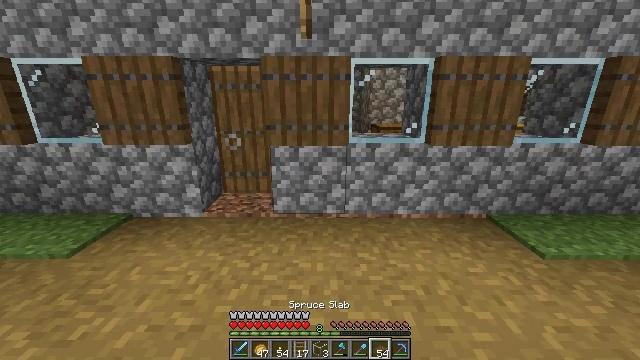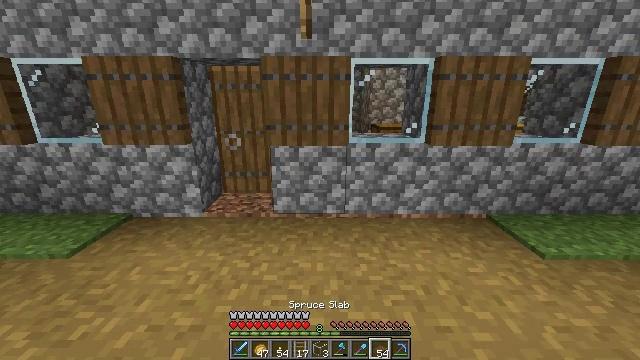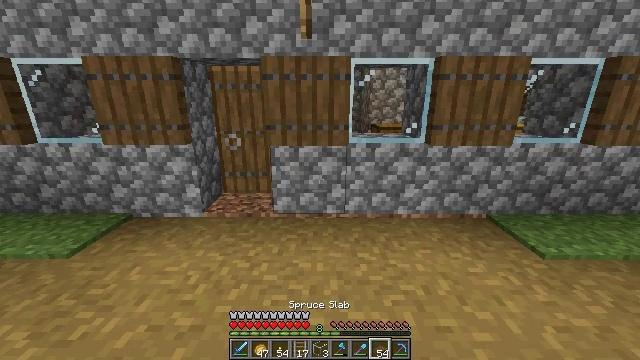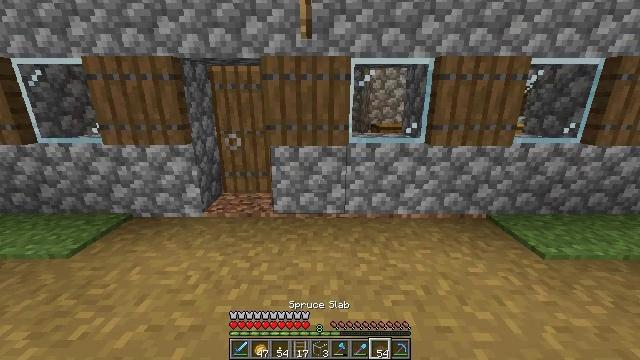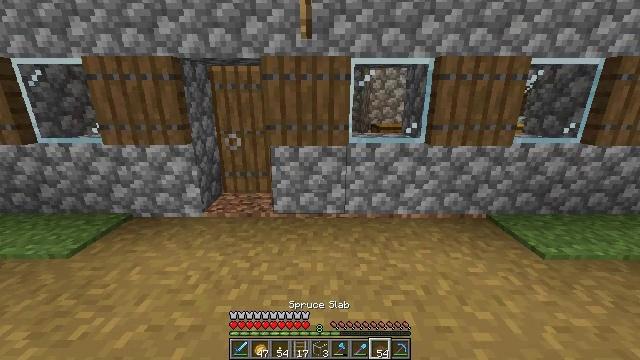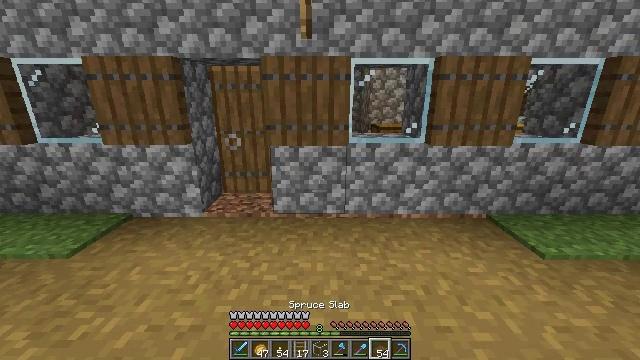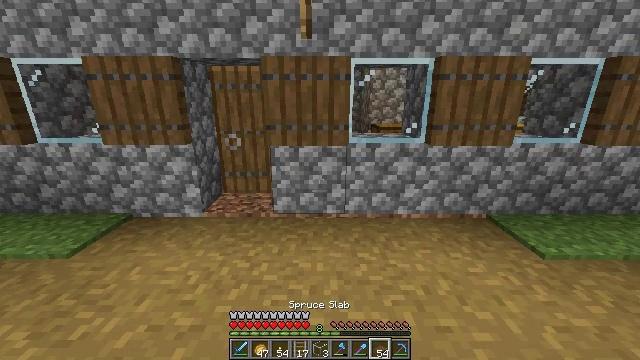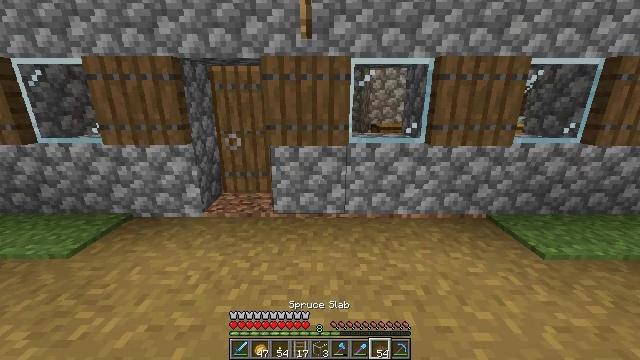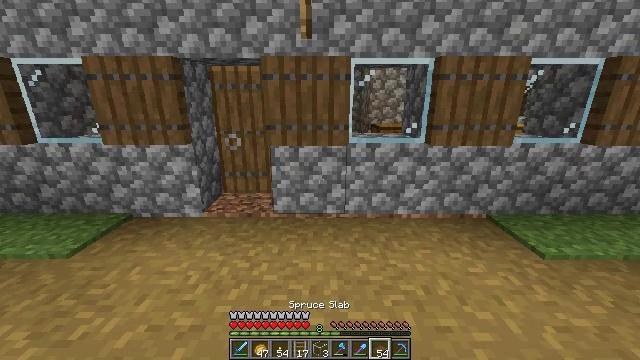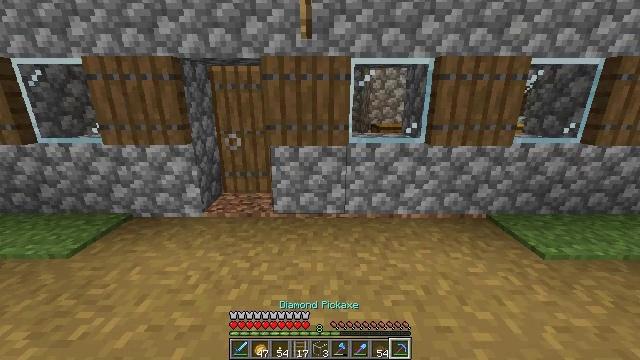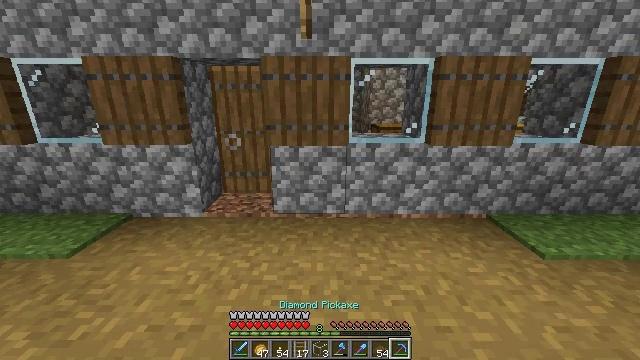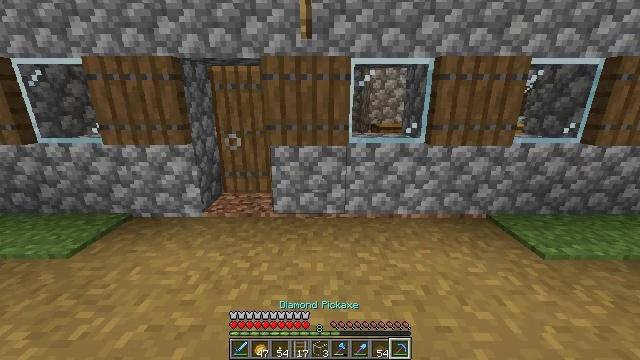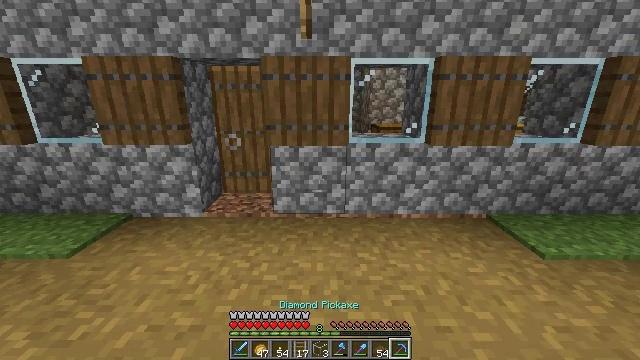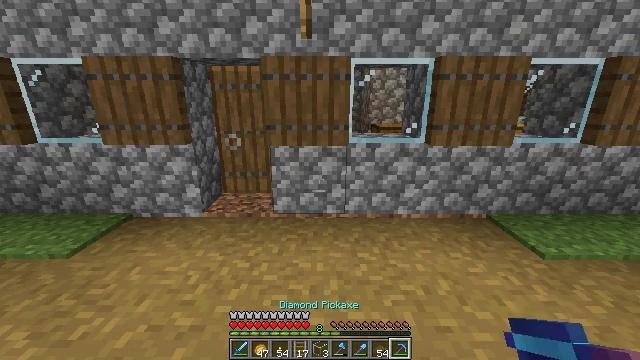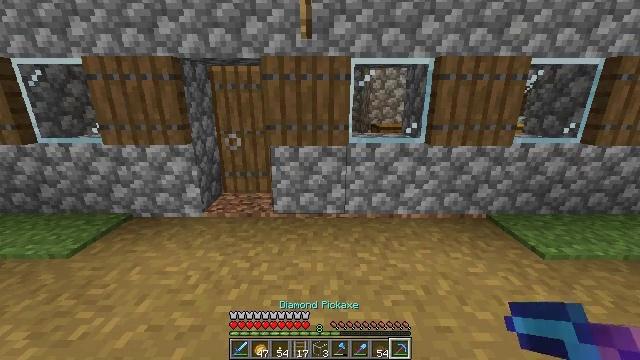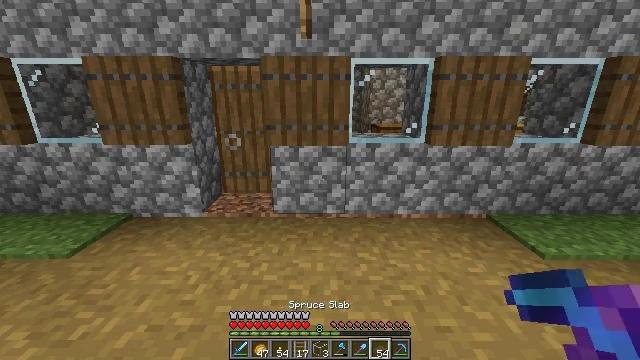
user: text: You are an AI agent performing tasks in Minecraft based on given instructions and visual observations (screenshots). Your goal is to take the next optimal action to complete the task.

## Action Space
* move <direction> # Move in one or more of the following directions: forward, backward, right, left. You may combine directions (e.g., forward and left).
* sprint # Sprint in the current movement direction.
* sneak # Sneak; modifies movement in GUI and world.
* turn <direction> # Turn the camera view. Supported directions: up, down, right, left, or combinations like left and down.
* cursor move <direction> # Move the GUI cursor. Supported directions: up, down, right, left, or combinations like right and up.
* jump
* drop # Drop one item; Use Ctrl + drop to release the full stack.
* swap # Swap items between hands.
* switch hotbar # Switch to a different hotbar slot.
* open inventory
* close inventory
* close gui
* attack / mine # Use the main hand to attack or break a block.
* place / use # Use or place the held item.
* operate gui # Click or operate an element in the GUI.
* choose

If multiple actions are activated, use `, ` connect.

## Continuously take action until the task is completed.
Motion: motion action
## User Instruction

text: Mine the spruce trapdoor by breaking it.
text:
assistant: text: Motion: no_op
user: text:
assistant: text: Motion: no_op
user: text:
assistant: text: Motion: no_op
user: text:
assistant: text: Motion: no_op
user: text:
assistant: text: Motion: no_op
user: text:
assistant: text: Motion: no_op
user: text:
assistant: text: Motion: no_op
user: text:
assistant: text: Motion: no_op
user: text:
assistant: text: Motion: no_op
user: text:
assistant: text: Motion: no_op
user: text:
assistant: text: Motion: no_op
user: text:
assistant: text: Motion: no_op
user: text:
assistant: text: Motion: no_op
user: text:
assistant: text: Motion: no_op
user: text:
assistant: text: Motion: no_op
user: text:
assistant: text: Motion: no_op
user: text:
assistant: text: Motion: no_op
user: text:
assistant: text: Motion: no_op
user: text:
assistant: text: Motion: no_op
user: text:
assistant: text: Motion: no_op
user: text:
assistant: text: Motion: no_op
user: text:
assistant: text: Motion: no_op
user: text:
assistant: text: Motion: no_op
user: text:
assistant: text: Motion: no_op
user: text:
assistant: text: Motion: no_op
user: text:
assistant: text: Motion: no_op
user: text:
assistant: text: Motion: no_op
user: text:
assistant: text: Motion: no_op
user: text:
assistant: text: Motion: turn up
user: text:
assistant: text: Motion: turn left and up